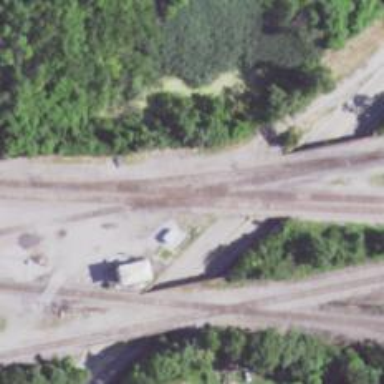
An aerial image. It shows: Railway crossing.